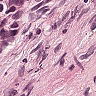
Metastatic tissue present: yes